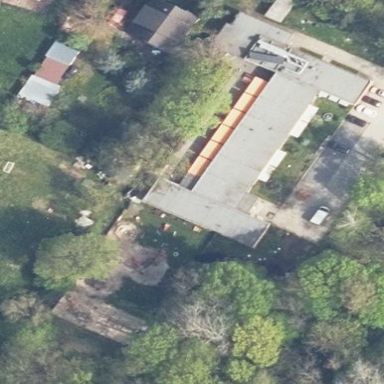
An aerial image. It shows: Kindergarten surrounded by fence.